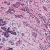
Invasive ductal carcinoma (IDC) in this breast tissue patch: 1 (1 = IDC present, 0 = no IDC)